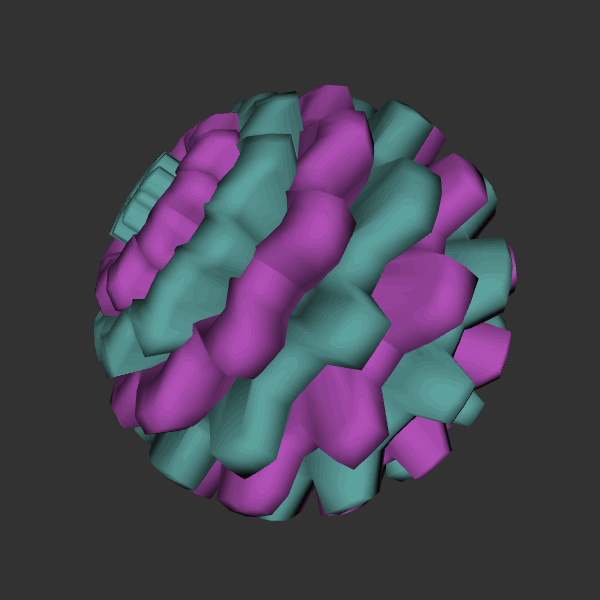
Background: dark